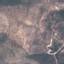
Land use / land cover: HerbaceousVegetation